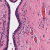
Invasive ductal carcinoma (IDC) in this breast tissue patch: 0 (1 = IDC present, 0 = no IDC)